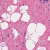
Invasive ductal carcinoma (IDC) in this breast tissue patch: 0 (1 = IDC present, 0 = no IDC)